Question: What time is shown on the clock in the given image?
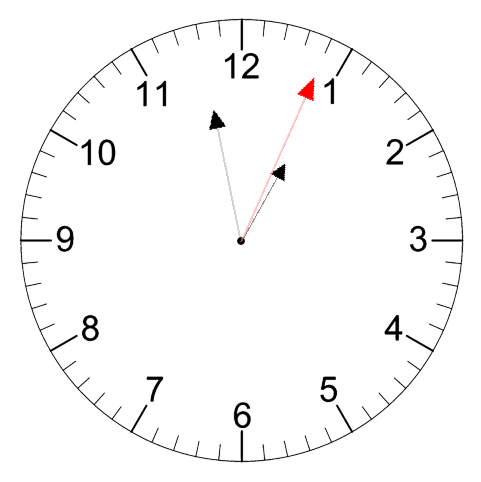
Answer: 12:58:04